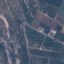
Label: PermanentCrop